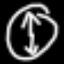
Label: clock